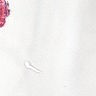
Metastatic tissue present: no